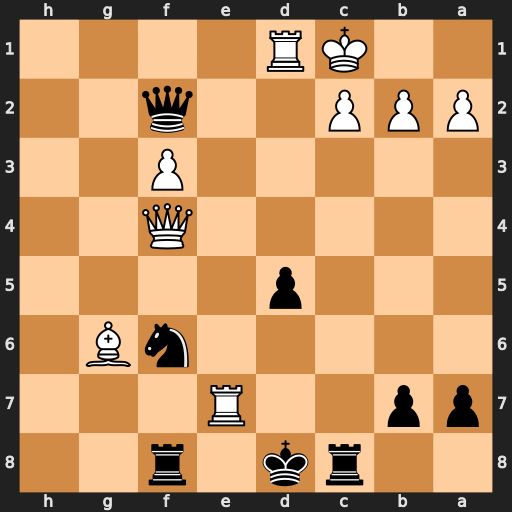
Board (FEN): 2rk1r2/pp2R3/5nB1/3p4/5Q2/5P2/PPP2q2/2KR4
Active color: b
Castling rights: -
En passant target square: -
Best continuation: Kxe7 Qe5+ Kd8 Rxd5+ Nd7 Qg5+ Kc7